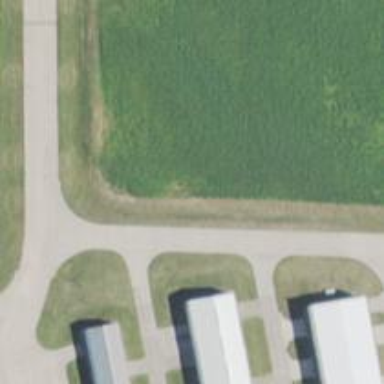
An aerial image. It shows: Image of taxiway at airport.